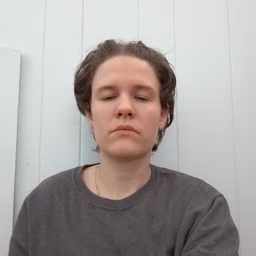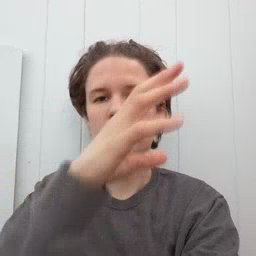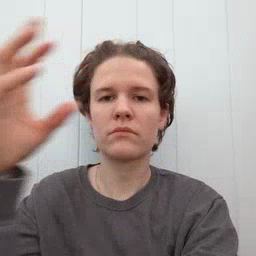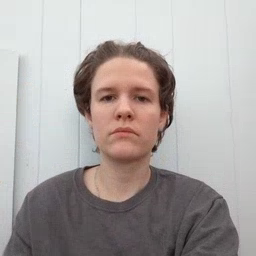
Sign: cloud